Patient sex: M
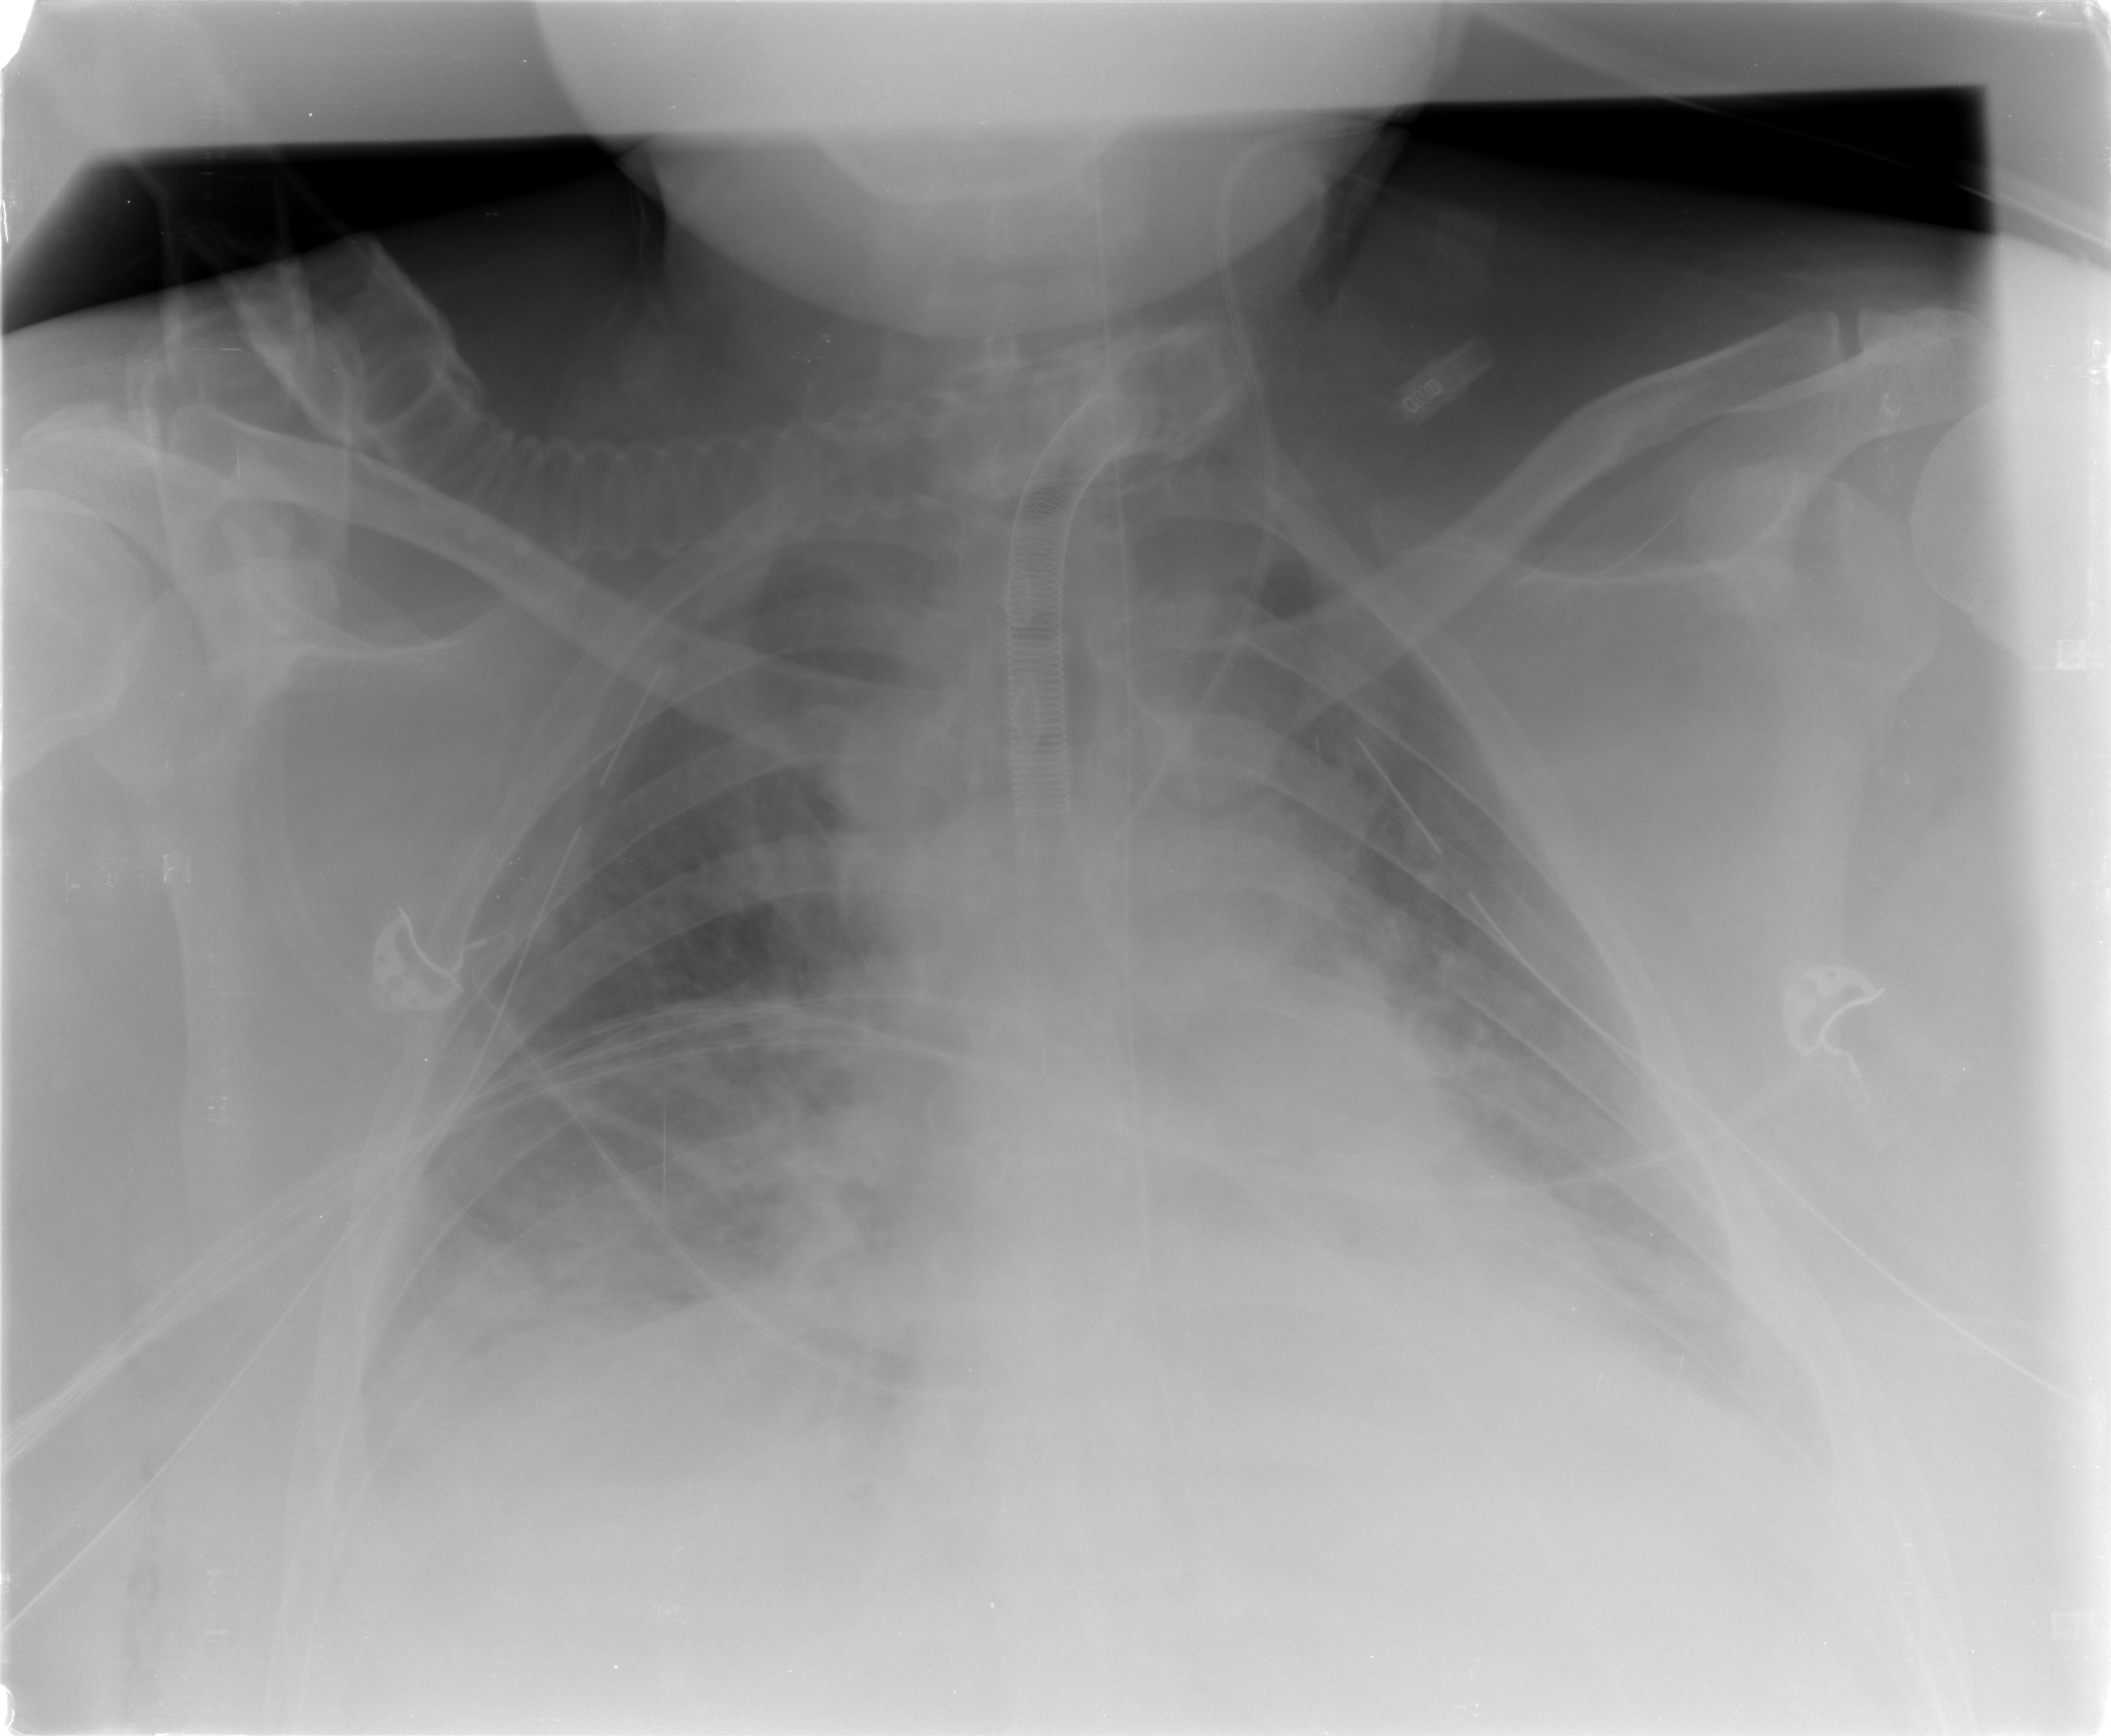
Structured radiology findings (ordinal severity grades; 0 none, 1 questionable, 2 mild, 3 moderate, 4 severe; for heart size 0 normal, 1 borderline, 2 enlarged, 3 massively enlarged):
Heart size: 2
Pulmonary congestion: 2
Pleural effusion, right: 2
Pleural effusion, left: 2
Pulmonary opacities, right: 3
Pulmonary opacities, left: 3
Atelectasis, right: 2
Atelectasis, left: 2